Interaction volume radius: 5 \u00c5
Interaction volume height: 15 \u00c5
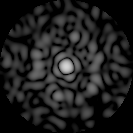
Disorder parameter: 0.8592